Question: I have new problem. My code:
'''
.method public static void Main() cil managed
{
.entrypoint
// Code size 3 (0x3)
.maxstack 1
IL_0000: ldnull
IL_0001: stloc.0
IL_0002: ret
} // end of method Program::Main
'''
C# code:
'''
il.Emit(OpCodes.Ldnull);
il.Emit(OpCodes.Stloc_0);
il.Emit(OpCodes.Ret);
'''
I'm generating this code via System.Reflection and System.Reflection.Emit classes. Does anybody known why this cannot works? Please help.

One small question - should I generate constructor?
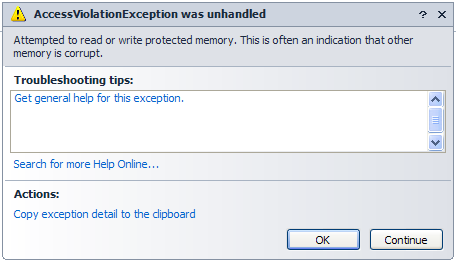
Answer: You're trying to store a null in local 0 ('stloc.0') but you don't actually have any locals defined.
You need to use the <URL>; or you can just carry on using 'stloc.0' since you know there's only one local.